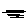
Label: line